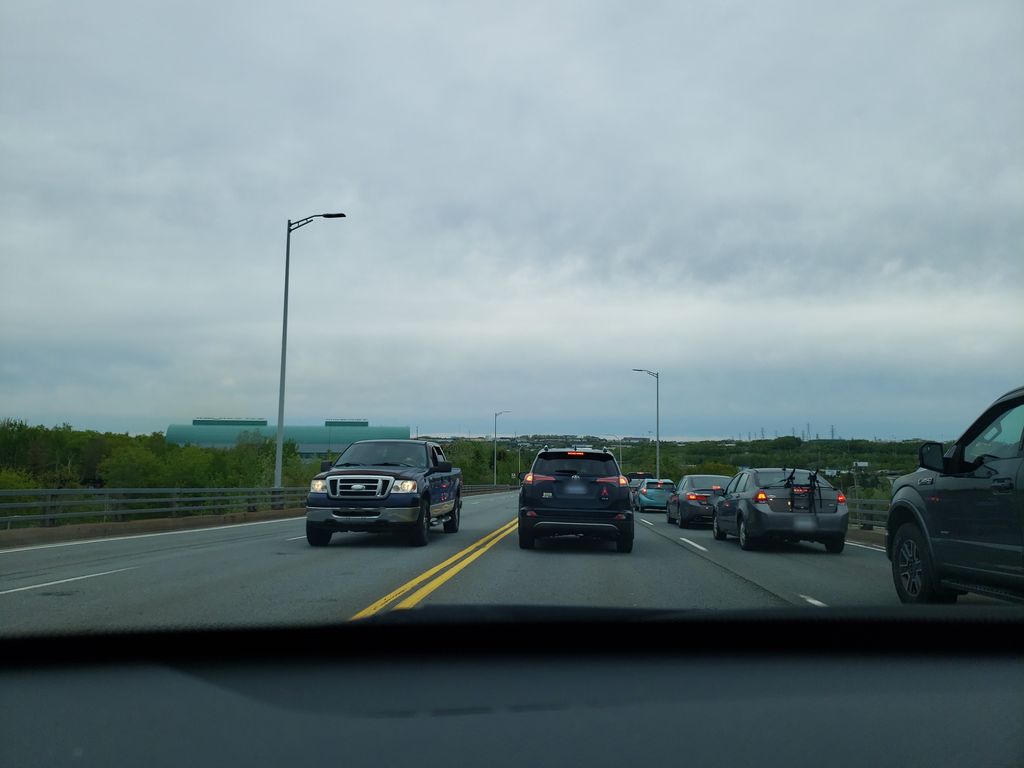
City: halifax